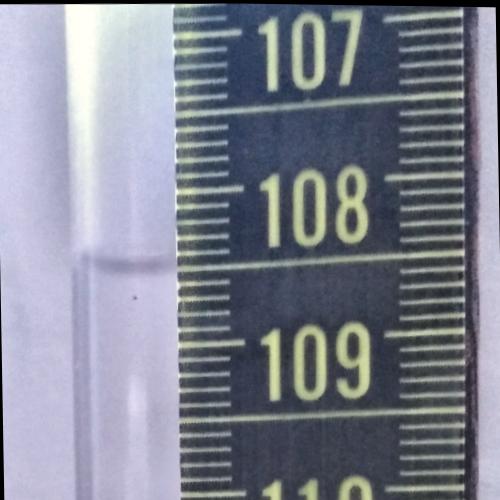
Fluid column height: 108.5 cm